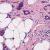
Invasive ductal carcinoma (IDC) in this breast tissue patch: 1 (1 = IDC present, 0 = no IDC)